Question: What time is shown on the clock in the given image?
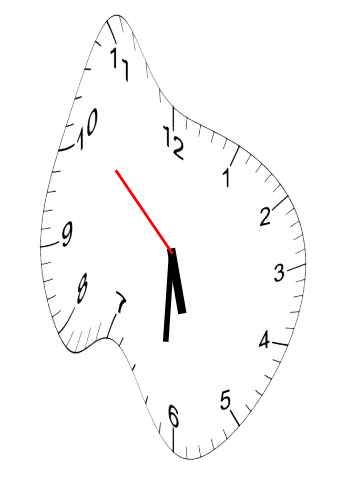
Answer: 05:30:52